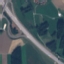
Label: Highway